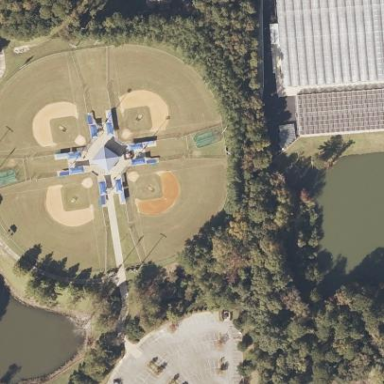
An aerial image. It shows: Baseball pitch for leisure and sports activities.